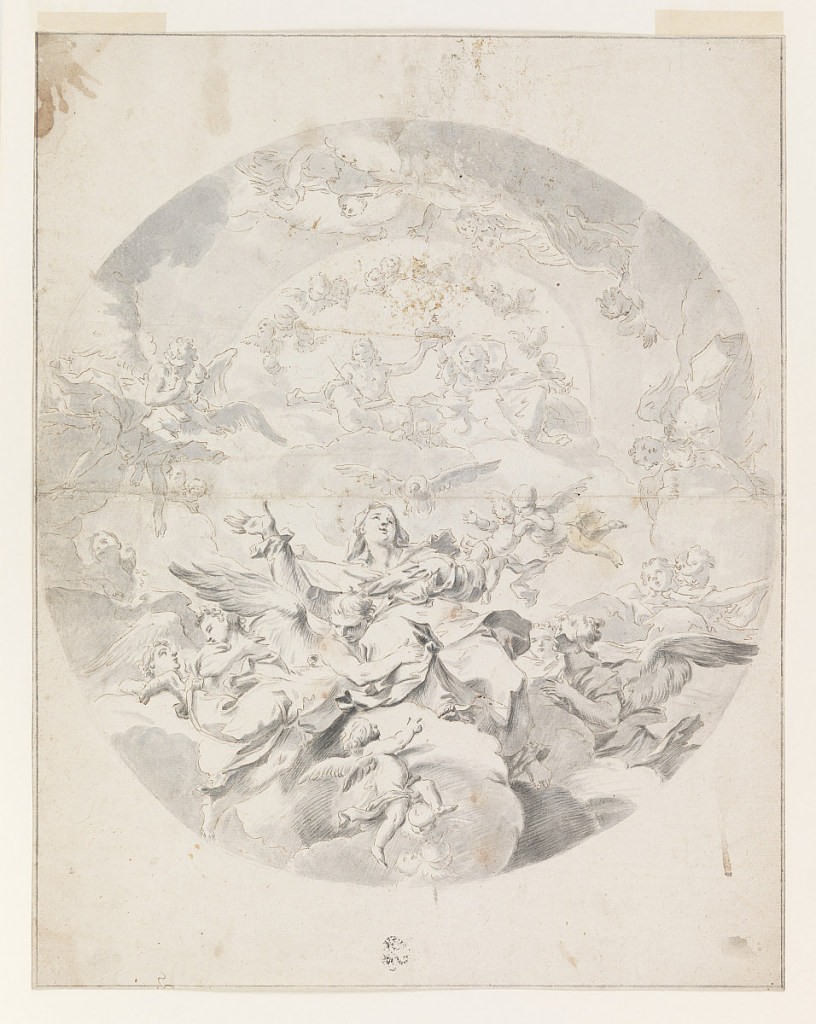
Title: Ascension of the Virgin
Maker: Giuseppe Galeotti, Italian, 1708 - 1778
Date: late 18th century
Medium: Pen and brown ink, brush and gray wash on cream laid paper
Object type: Drawing
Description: Vertical rectangle, design for a circular ceiling painting. At the bottom is a group of angels lifting the Virgin Mary to heaven. Christ and donor (?) or God the Father, raising a crown together, are shown in clouds above.